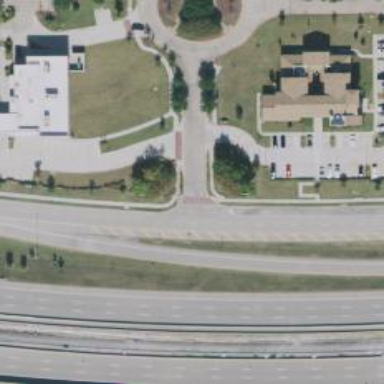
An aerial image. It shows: Secondary road with frontage access.